Question: I'm trying to set up a basic storyboard using the Single View Application template in Xcode. The Main.storyboard has one view controller in it. I can add a subview and I can size it fill its parent view, but if I add autlayout constraints, it thinks that the leading and trailing edges need to be set to -16 to fill the screen. If I set them to 0, like I would expect to work, then it has a 16 point gap on the sides of the view.
Does anyone know why it insists on having constraints set to -16?

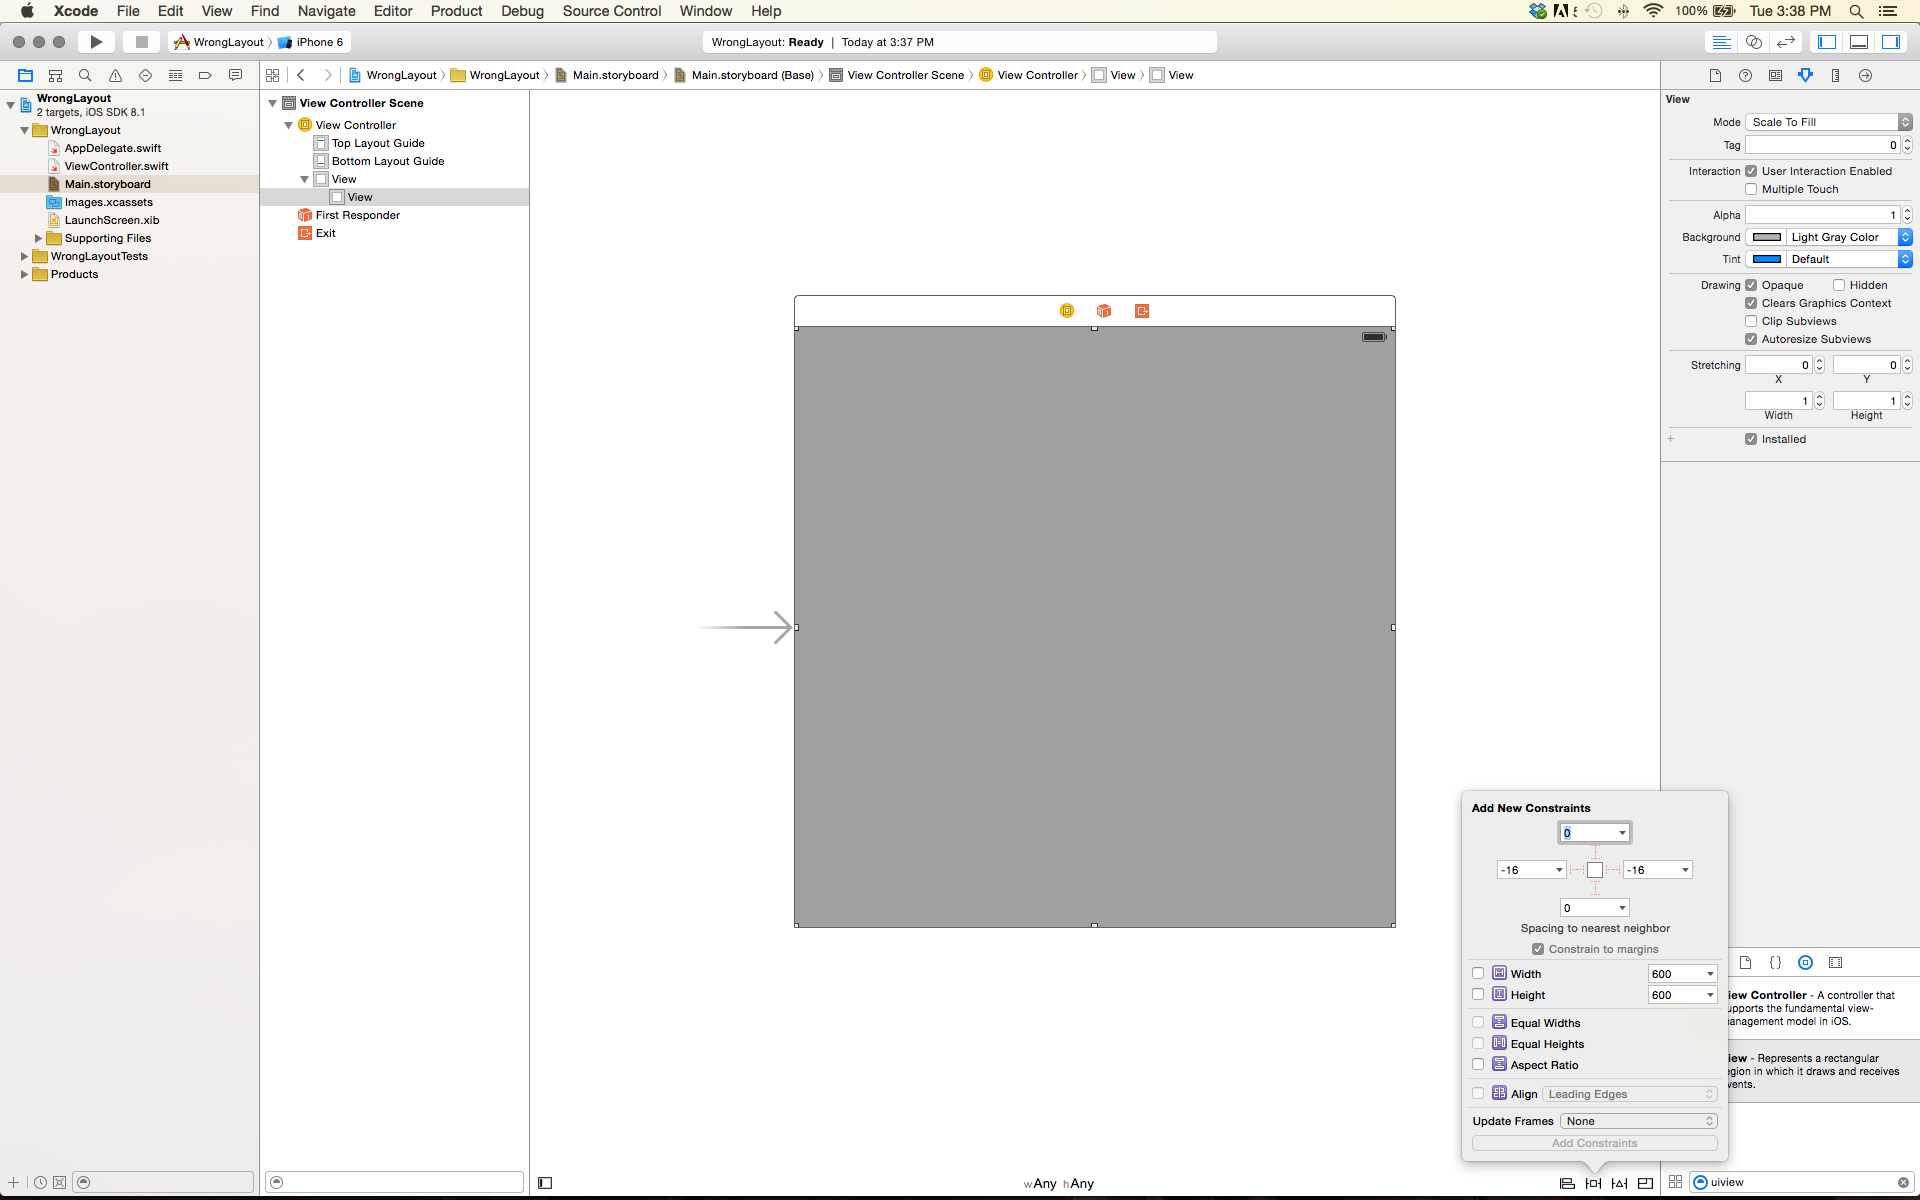
Answer: You've created constraints to the of the superview, not its edges. The edge of the view is 16 points from the margin.
This is new in Xcode 6. You can change this by altering the individual constraints (where it says the "item" as superview.margin or similar, in the attributes inspector) or by creating the constraints with the "use margins" box unchecked.